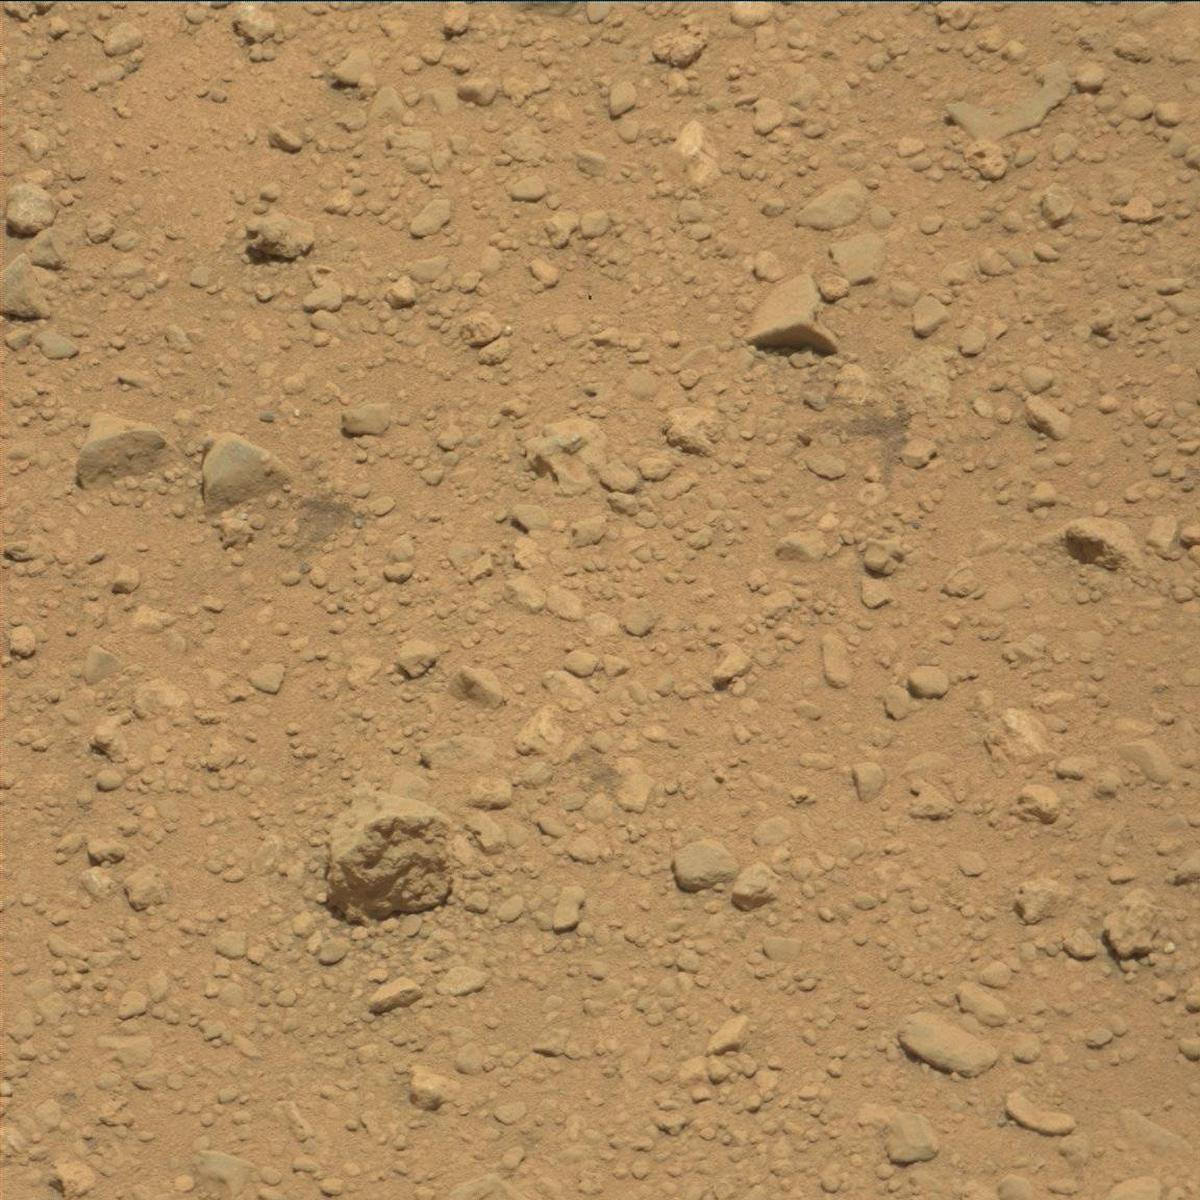
Terrain classes present: Bedrock, Rock, Sand / Soil